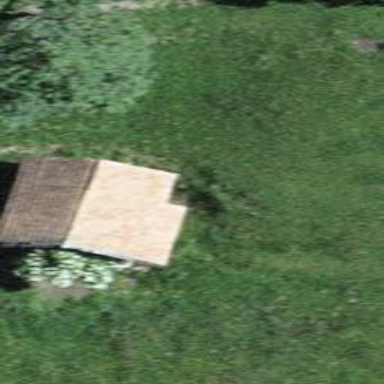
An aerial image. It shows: Rural barn.